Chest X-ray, PA view. Patient: 34 years old, sex F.
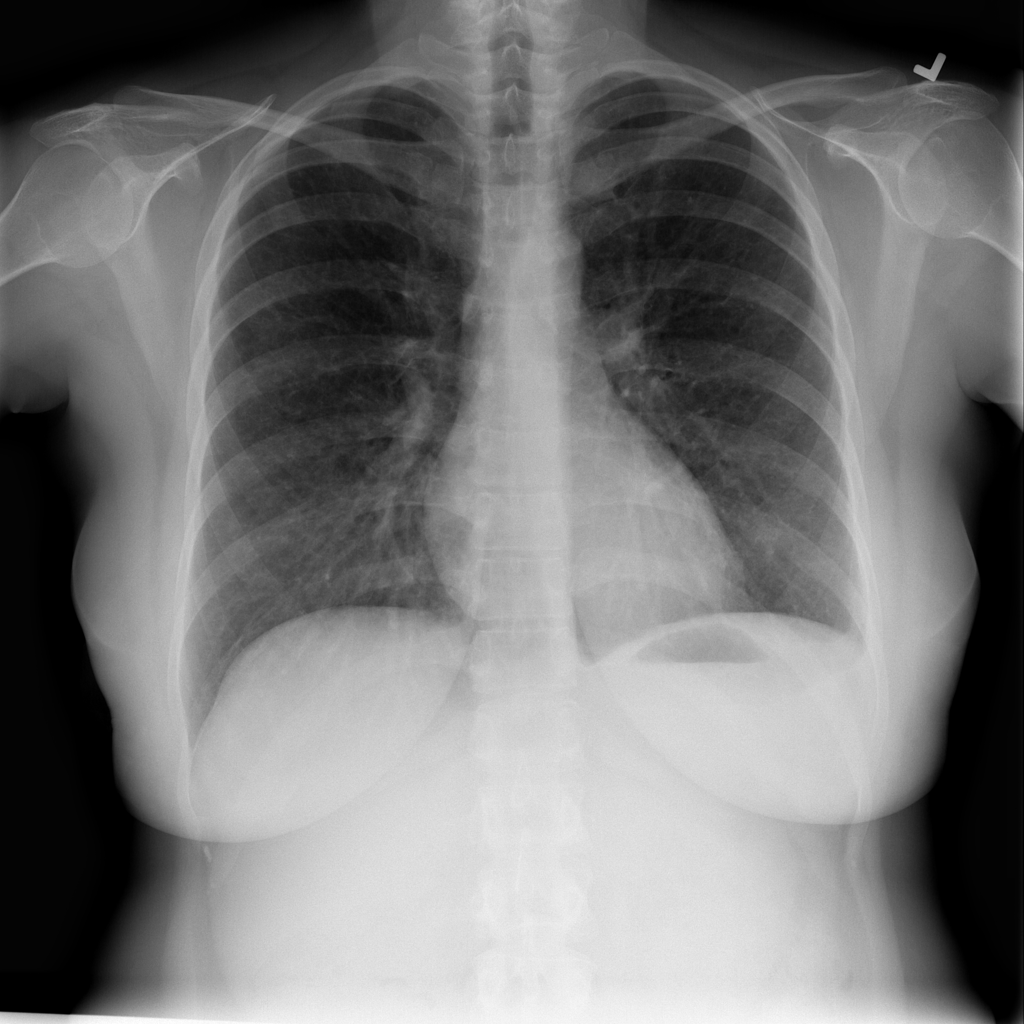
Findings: No Finding